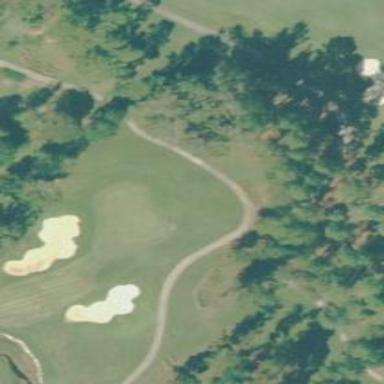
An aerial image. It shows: Golf fairway in the image.